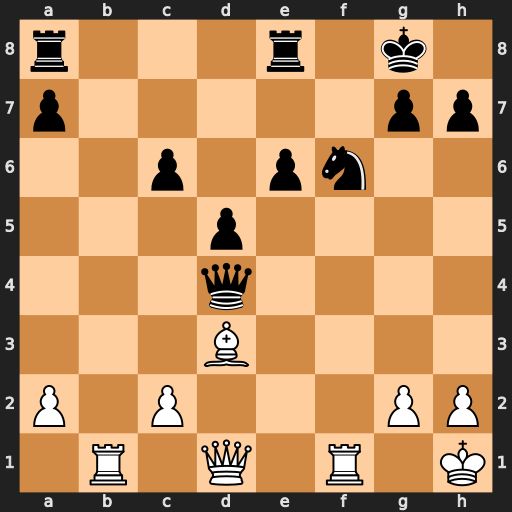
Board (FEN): r3r1k1/p5pp/2p1pn2/3p4/3q4/3B4/P1P3PP/1R1Q1R1K
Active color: w
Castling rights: -
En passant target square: -
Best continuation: Bxh7+ Nxh7 Qxd4